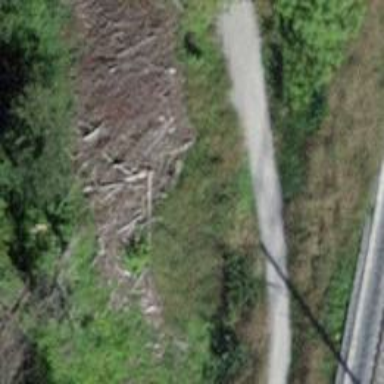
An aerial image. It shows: Unpaved footway.